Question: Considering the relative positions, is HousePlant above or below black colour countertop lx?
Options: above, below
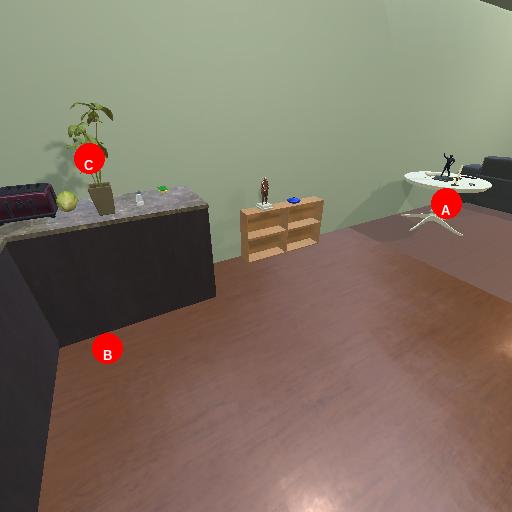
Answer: above